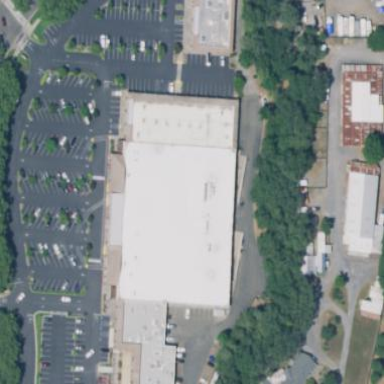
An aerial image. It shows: Supermarket building.